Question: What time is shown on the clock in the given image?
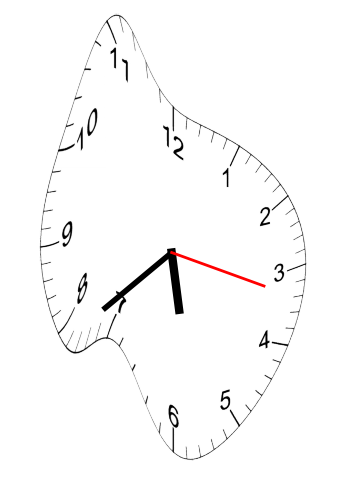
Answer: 05:38:17